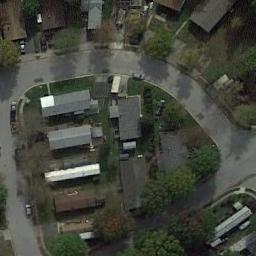
Label: residential